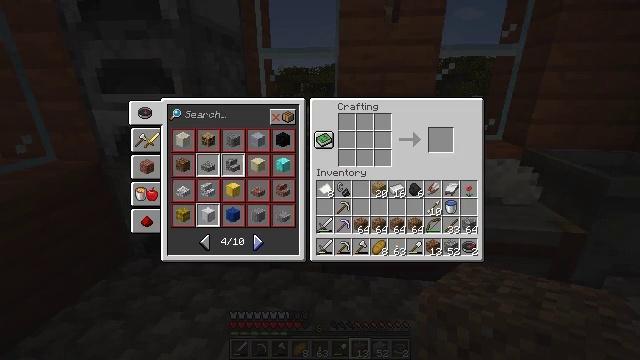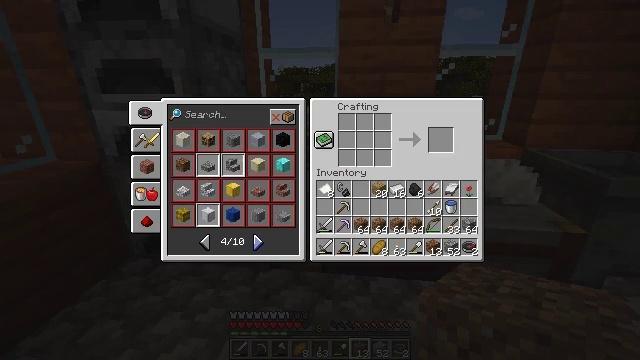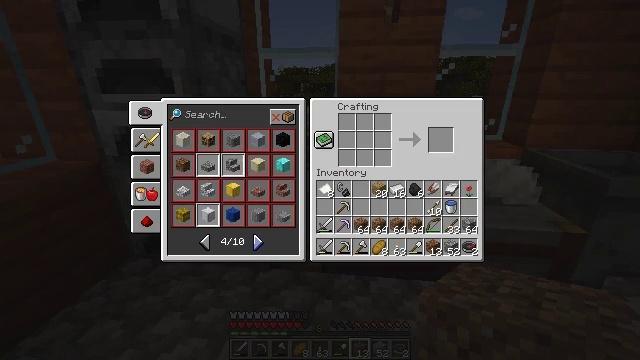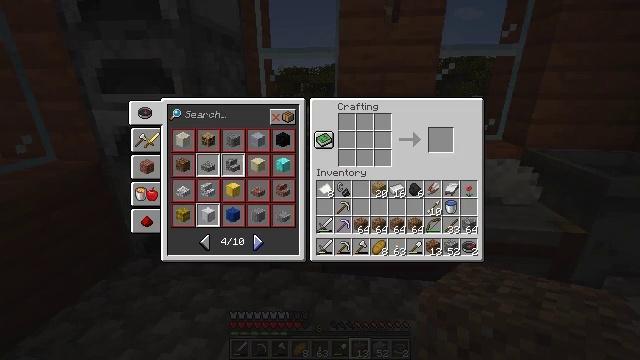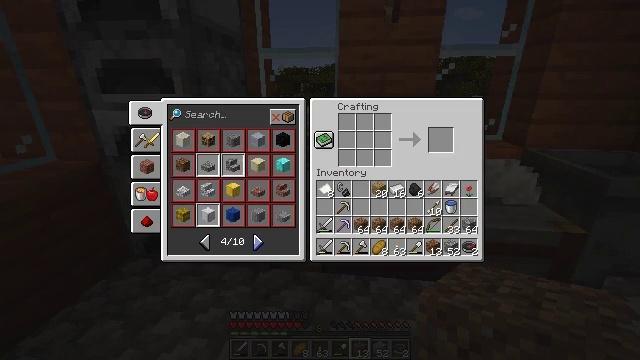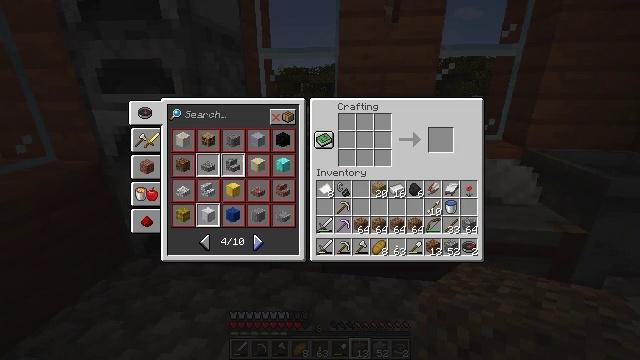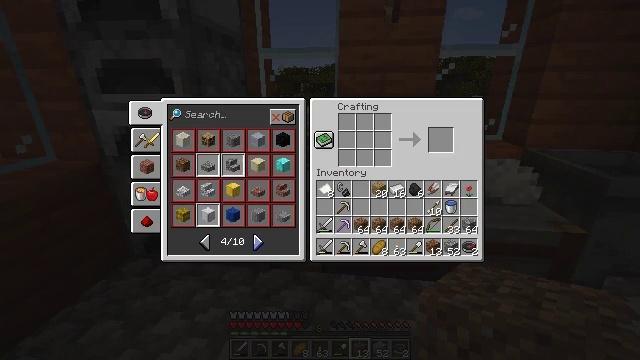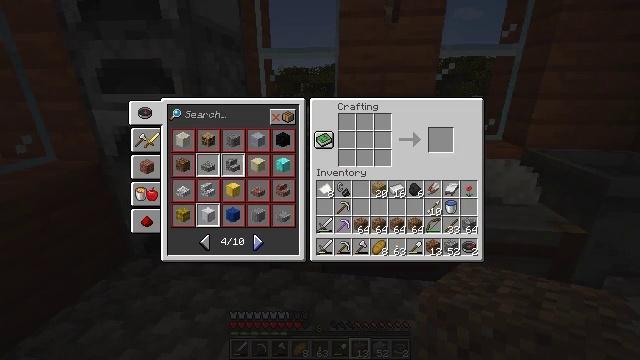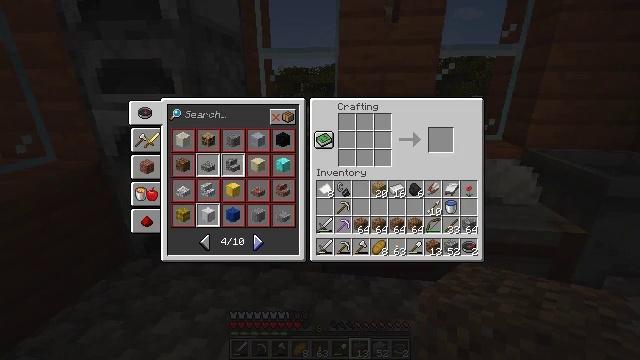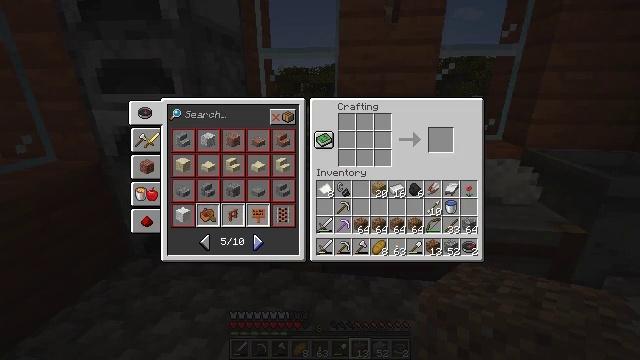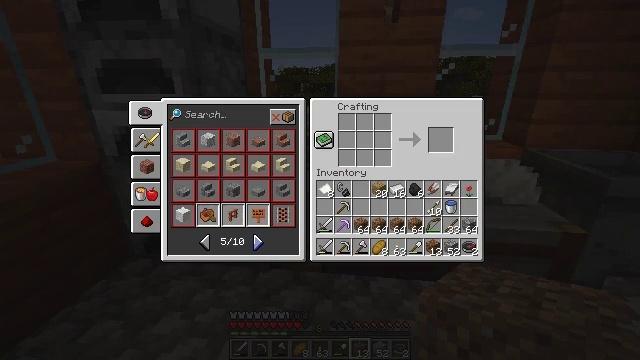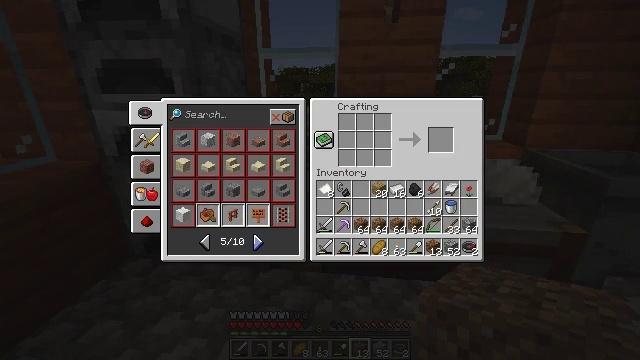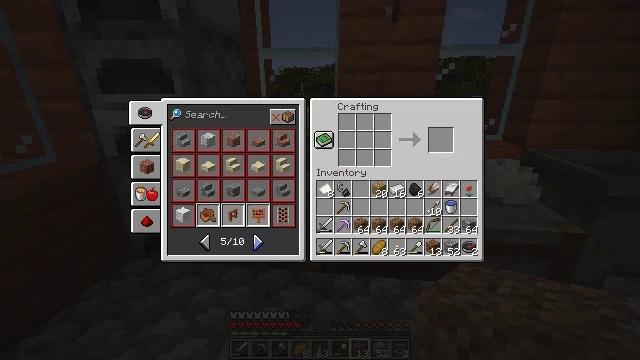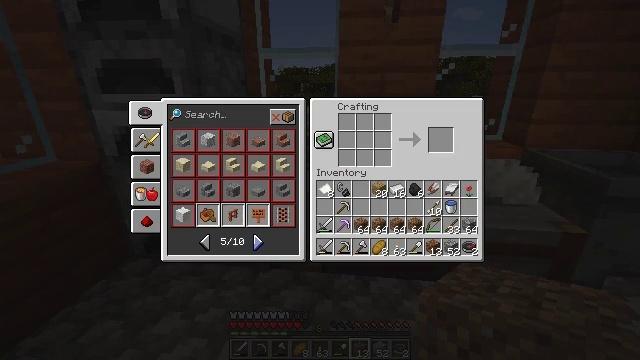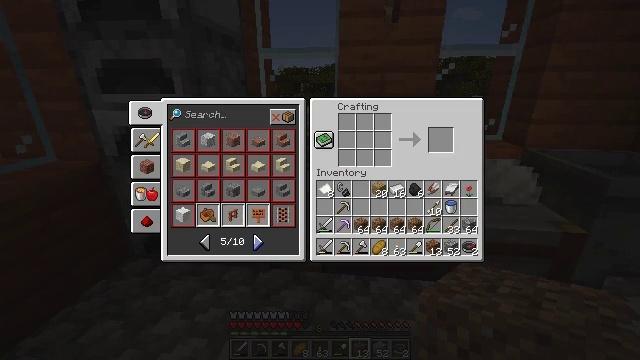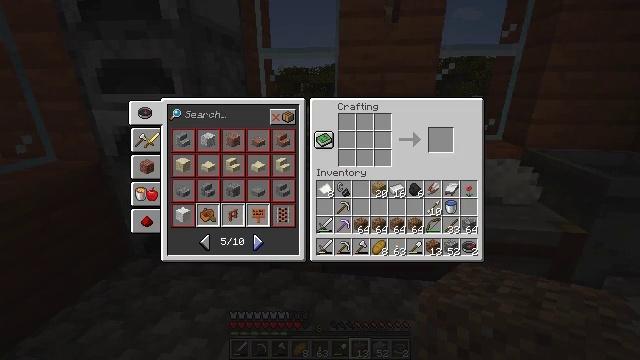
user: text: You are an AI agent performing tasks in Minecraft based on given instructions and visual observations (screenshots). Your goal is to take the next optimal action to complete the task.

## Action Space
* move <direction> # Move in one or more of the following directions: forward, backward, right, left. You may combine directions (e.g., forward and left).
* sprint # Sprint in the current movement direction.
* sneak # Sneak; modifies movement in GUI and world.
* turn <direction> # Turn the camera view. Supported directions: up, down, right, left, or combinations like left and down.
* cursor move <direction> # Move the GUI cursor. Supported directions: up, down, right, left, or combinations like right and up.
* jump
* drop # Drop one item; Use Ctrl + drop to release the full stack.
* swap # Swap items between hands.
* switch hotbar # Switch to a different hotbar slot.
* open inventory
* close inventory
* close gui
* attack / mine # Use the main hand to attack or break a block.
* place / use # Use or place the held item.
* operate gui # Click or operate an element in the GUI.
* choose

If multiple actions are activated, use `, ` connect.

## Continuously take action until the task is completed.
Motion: motion action
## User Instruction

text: Craft a map by arranging paper and a compass on a crafting table.
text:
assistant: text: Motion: attack / mine
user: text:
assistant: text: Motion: no_op
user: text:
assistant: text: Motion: no_op
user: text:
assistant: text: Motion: no_op
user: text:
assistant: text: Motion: no_op
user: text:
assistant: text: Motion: no_op
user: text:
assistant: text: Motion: no_op
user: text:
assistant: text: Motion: no_op
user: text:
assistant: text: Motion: attack / mine
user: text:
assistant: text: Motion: attack / mine
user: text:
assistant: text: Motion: attack / mine
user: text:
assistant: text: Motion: no_op
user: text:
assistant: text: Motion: no_op
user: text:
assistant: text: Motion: no_op
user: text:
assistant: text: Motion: no_op
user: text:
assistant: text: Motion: no_op
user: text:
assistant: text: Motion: no_op
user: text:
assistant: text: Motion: no_op
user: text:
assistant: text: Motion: no_op
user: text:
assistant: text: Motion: no_op
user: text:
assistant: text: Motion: no_op
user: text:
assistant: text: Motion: no_op
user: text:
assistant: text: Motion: no_op
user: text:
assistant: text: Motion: no_op
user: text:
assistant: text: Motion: no_op
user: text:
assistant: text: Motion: no_op
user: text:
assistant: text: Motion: no_op
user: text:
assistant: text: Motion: no_op
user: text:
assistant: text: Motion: no_op
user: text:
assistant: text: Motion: no_op